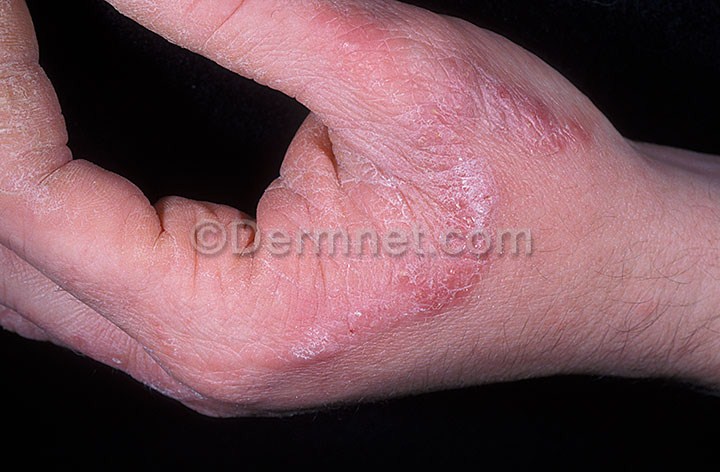
Disease: Tinea Ringworm Candidiasis and other Fungal Infections